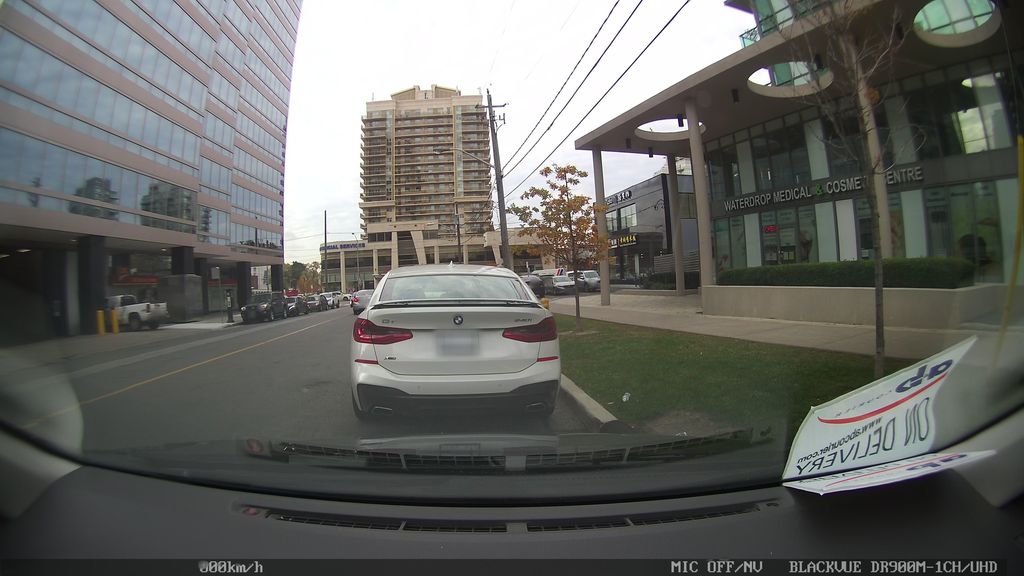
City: toronto